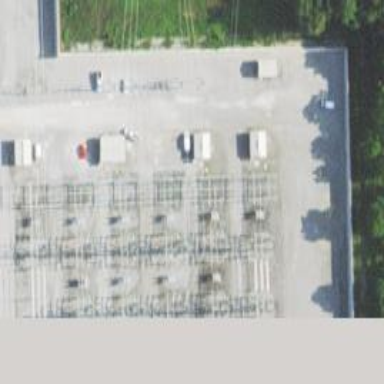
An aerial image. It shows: Switch for power supply.